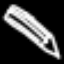
Label: pencil